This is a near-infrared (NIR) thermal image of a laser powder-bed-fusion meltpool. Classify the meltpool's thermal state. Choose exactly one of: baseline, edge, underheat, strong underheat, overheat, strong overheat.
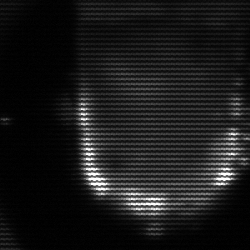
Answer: baseline